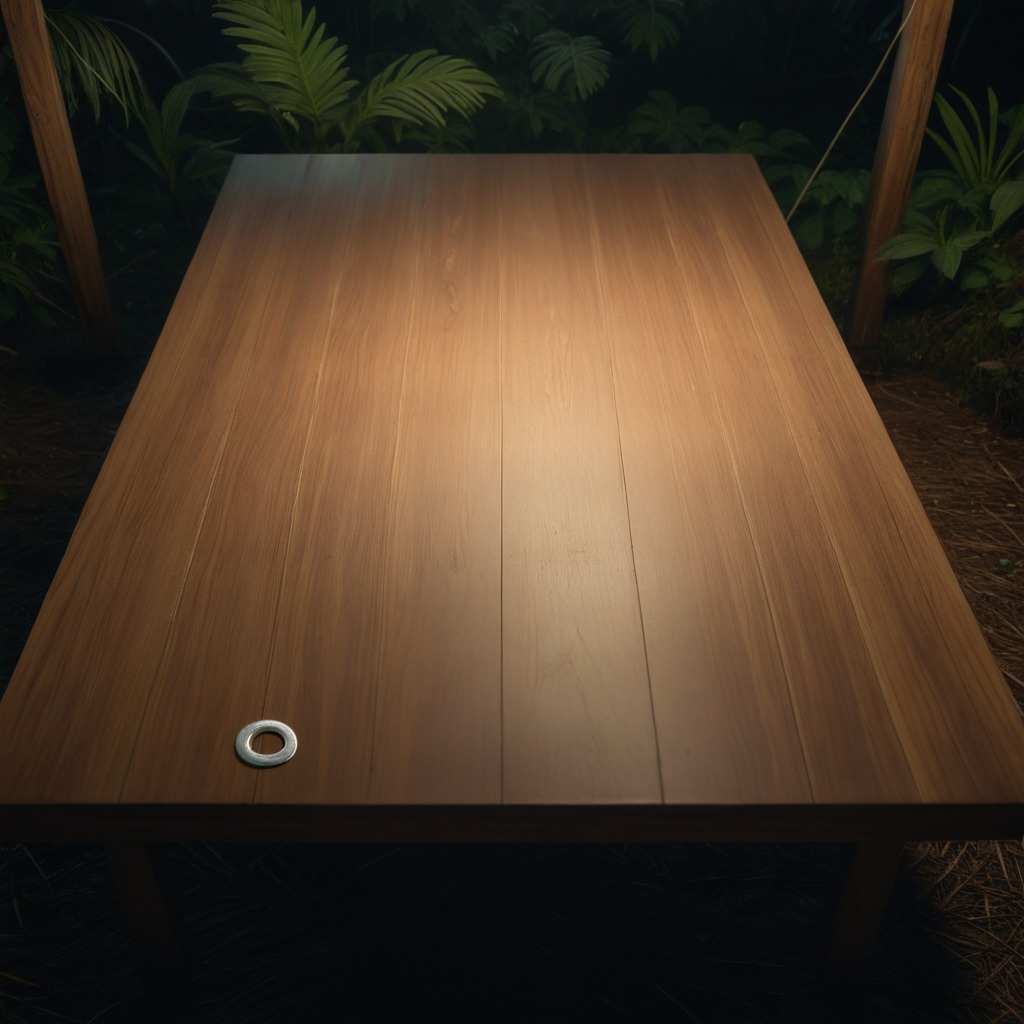
A flat metal washer lies on a wooden table inside a jungle field workshop tent at night.